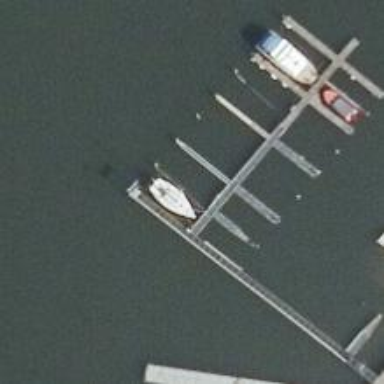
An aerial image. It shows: Man-made pier.